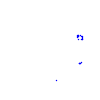
Particle: proton